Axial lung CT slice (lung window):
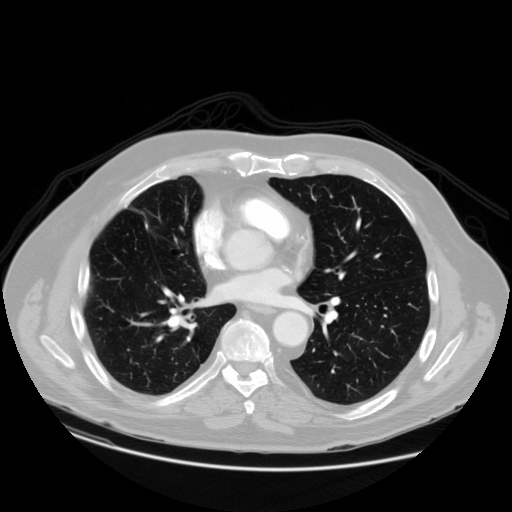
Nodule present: no